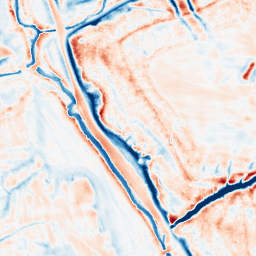
Category: edge_preserving
Decomposition family: bilateral
Decomposition parameters: d: 21
sigma_color: 75
sigma_space: 75
Upsampling method: sinc_blackman
Upsampling parameters: scale: 2
kernel_size: 8
Upsampling scale: 2